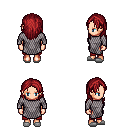
a pixel art fantasy rpg character, female body template, human, light skin, chain mail, red pants, brunette long hairstyle, white slippers, four views (front, back, left, right), 2x2 character sprite sheet, small pixel art, hard edges, no anti-aliasing